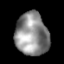
Tissue: lung
Cell type: Epithelial cells
Senescence score: 0.1885
Nuclear area (px): 1384
Mean DAPI intensity: 141.458